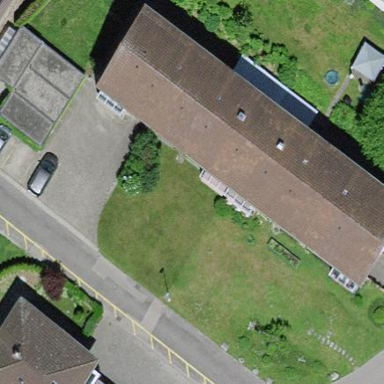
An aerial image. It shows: Residential building.